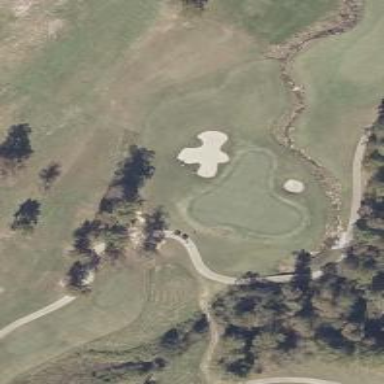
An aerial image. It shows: Golf hole.